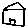
Label: house